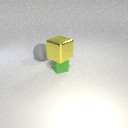
large gray rubber sphere to the left of small green rubber cube